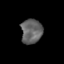
Tissue: skin
Cell type: Epithelial cells
Senescence score: 0.7103
Nuclear area (px): 506
Mean DAPI intensity: 100.223